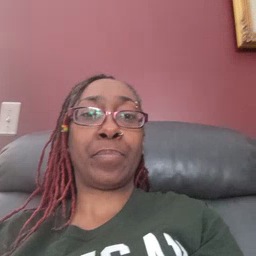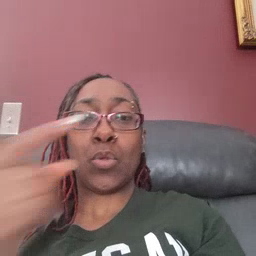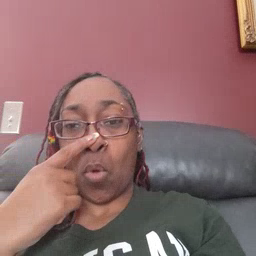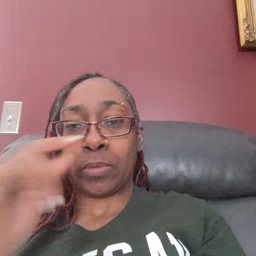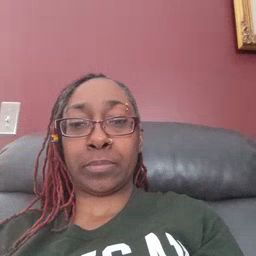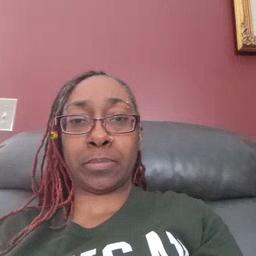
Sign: nose